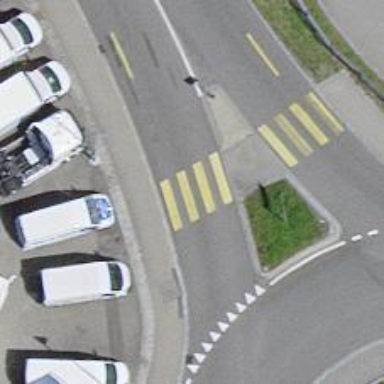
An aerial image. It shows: Uncontrolled crossing with zebra marking and island.